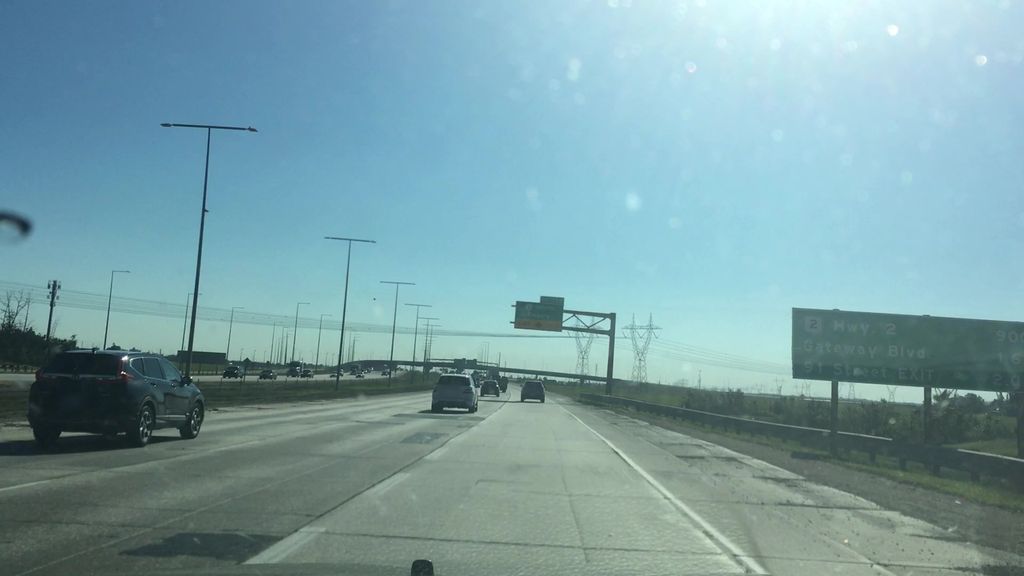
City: edmonton